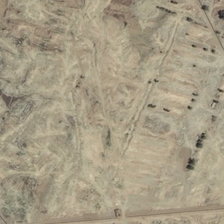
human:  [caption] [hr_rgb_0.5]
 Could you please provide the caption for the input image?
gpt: it is a piece of bareland .

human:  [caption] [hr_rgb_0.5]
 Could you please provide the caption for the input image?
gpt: it is a piece of bareland .

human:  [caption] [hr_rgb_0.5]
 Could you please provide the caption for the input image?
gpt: it is a piece of bareland .

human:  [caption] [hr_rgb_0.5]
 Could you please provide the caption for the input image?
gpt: it is a piece of bareland .

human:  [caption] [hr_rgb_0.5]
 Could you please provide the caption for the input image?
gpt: it is a piece of bareland .